Question: I'm trying to build a screen like this:

How can I split my cell in several rows and a column, without disformat my other table components?
I already started, but when I split my cell, my table disformat.
<URL>
Take another example, without the use of html table: <URL>
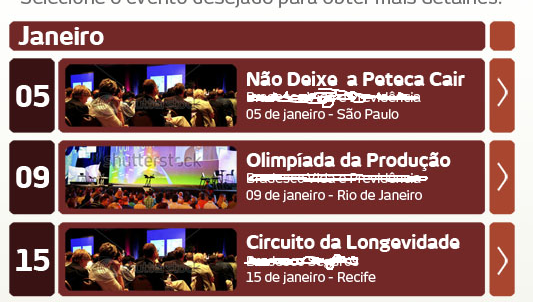
Answer: If could understand your question
DEMO: <URL>
Put a table inside the middle cell and create your affect